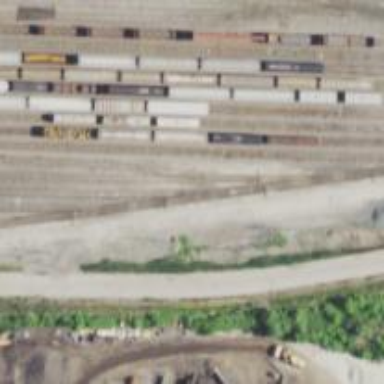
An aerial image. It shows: Railway yard.